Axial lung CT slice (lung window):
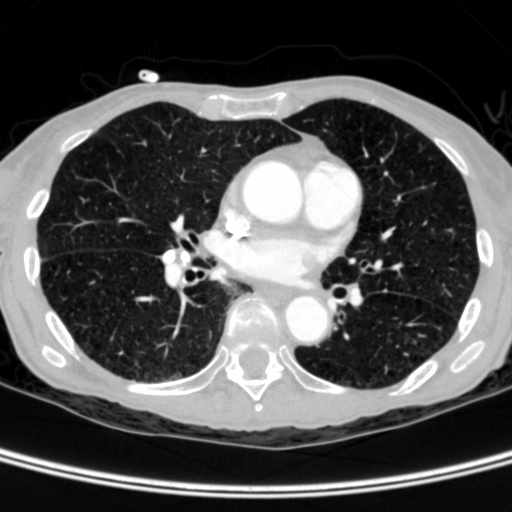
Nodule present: no